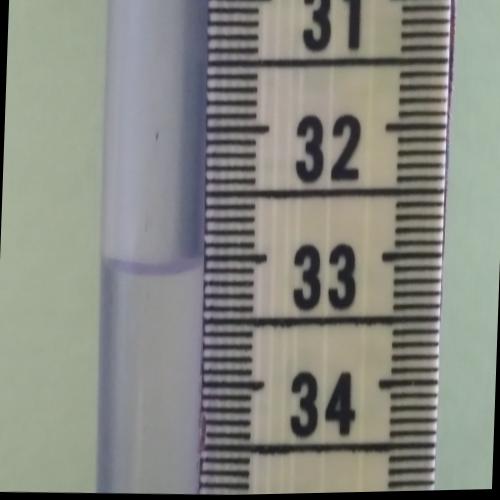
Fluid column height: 33.1 cm